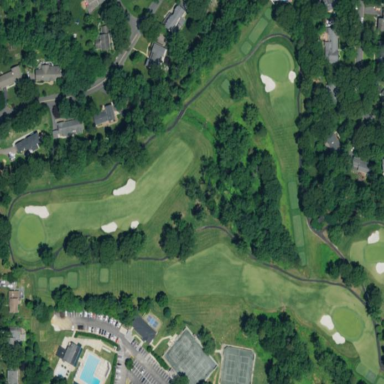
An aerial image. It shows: Rough area on grassy golf course.